Question: I have wpf a user control that accepts input gestures to perform various commands. In the example image below, the user can press to execute the 'New' command to create a new item in the 'TreeView'.

When this user control is hosted within a WPF application, the user can create a new item using when the focus is on the 'TreeView', and when the user presses when the focus is elsewhere in the application, the application level 'New' command is executed.
When this user control is hosted within a VSPackage ToolWindow, the VS Shell level 'New' command to create a new file is executed when the user presses , regardless of focus on the 'TreeView'.
How do you prevent the VS Shell from getting priority on key/command bindings?
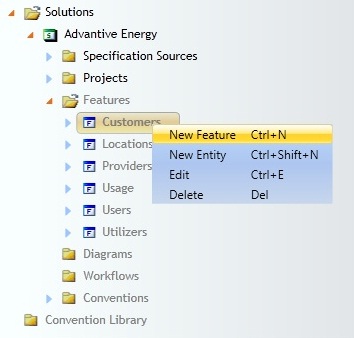
Answer: Some approaches were suggested by moderator Ryan on <URL>. The VS Shell is passing Winform messages to the ToolWindow, so the current approach is to override PreProcessMessage in the ToolWindow, handle the key combinations such as that would map to WPF commands, and then translate those messages and pass to ComponentDispatcher.RaiseThreadMessage.
This approach is error prone in that the mapping to WPF commands could get out of sync, plus it doesn't incorporate whether or not the WPF command can execute. If anyone has a more ideal approach, please let me know, or if I find one, will post.
Perhaps there is a way for the WPF control to pass back whether the command was executed, and then only if the command was executed would the message be handled. Then, all this mapping business could be avoided.
'''
private bool isControlKeyDepressed = false;
private bool isShifKeyDepressed = false;
private bool isOtherKeyDepressed = false;
private bool isCommandCombinationDepressed = false;
protected override bool PreProcessMessage(ref Message msg)
{
// trap keyboard messages if window has focus
if (msg.Msg == 256)
{
if (msg.WParam == (IntPtr)17)
{
isControlKeyDepressed = true;
isOtherKeyDepressed = false;
}
else if (msg.WParam == (IntPtr)16)
{
isShifKeyDepressed = true;
isOtherKeyDepressed = false;
}
else
{
if (isOtherKeyDepressed == true)
{
isControlKeyDepressed = false;
isShifKeyDepressed = false;
}
isOtherKeyDepressed = true;
if (isControlKeyDepressed == true)
{
if (isShifKeyDepressed == true)
{
switch (msg.WParam.ToInt64())
{
case 65: // Ctrl+Shift+A command
case 67: // Ctrl+Shift+C command
case 78: // Ctrl+Shift+N command
case 79: // Ctrl+Shift+O command
case 83: // Ctrl+Shift+S command
case 85: // Ctrl+Shift+U command
case 88: // Ctrl+Shift+X command
isCommandCombinationDepressed = true;
break;
default:
isCommandCombinationDepressed = false;
break;
}
}
else
{
switch (msg.WParam.ToInt64())
{
case 69: // Ctrl+E command
case 78: // Ctrl+N command
case 79: // Ctrl+O command
case 83: // Ctrl+S command
isCommandCombinationDepressed = true;
break;
default:
isCommandCombinationDepressed = false;
break;
}
}
}
else
{
isCommandCombinationDepressed = false;
}
}
if (isCommandCombinationDepressed == true)
{
// send translated message via component dispatcher
MSG dispatchMsg = new MSG();
dispatchMsg.hwnd = msg.HWnd;
dispatchMsg.lParam = msg.LParam;
dispatchMsg.wParam = msg.WParam;
dispatchMsg.message = msg.Msg;
ComponentDispatcher.RaiseThreadMessage(ref dispatchMsg);
msg.Result = (IntPtr)1;
return true;
}
}
return base.PreProcessMessage(ref msg);
}
'''